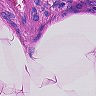
Metastatic tissue present: no